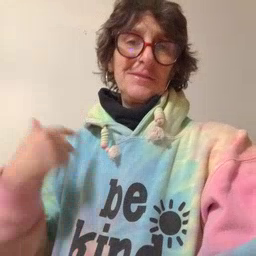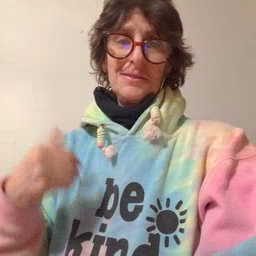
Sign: jeans